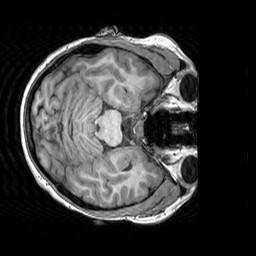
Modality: T1w
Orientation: axial
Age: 21
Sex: female
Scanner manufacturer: siemens
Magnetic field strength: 3 T
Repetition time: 2.3 s
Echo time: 0.00303 s